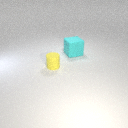
small yellow rubber cylinder to the left of large cyan rubber cube